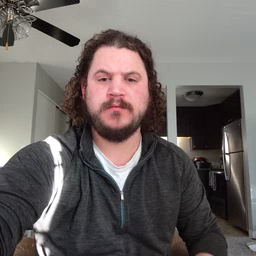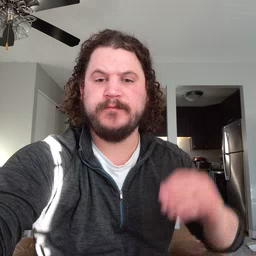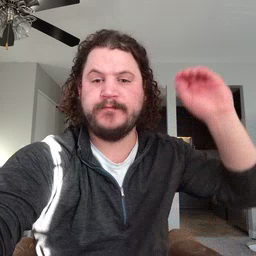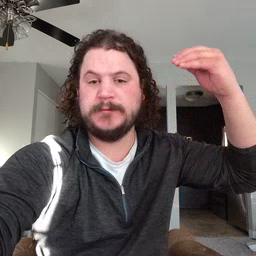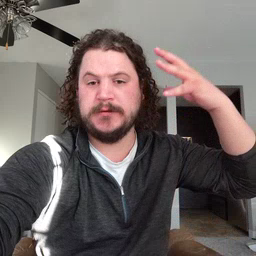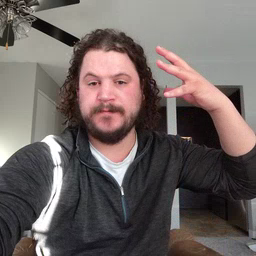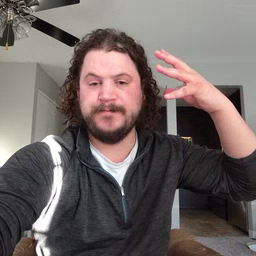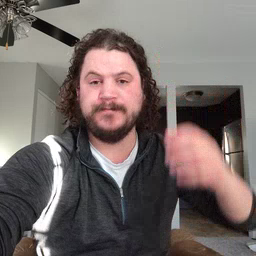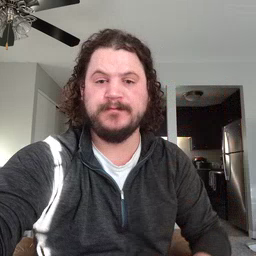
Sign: sun